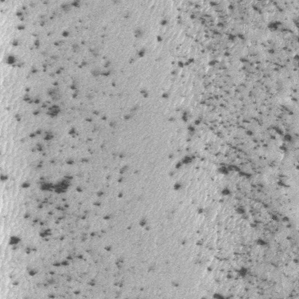
Label: frost